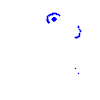
Particle: kaon